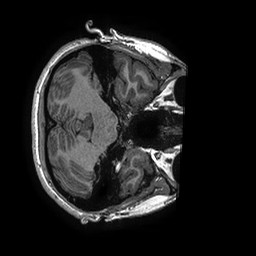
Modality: T1w
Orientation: axial
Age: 33
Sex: female
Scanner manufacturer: ge
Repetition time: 0.00733 s
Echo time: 0.003 s